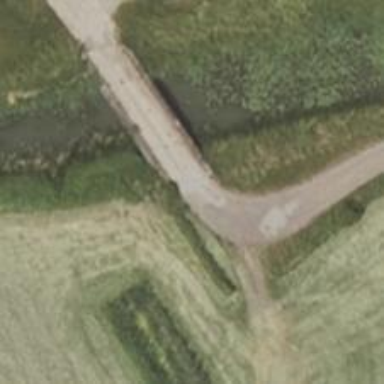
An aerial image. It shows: Concrete track road with bridge. The track is of grade1.